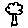
Label: tree